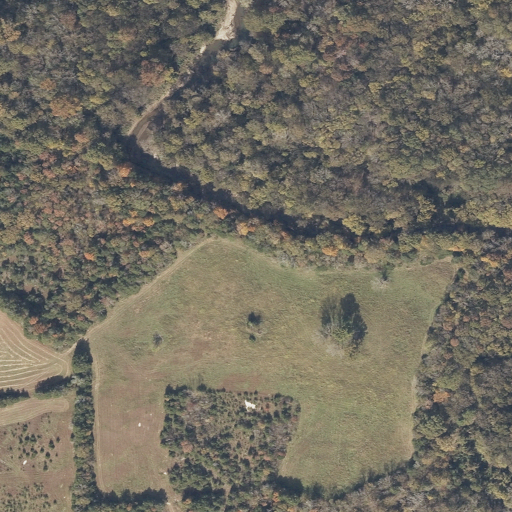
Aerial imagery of cliff(s) in Mississippi named Lyons Bluff containing woody wetlands, pasture, mixed forest, evergreen forest, and herbaceous wetlands